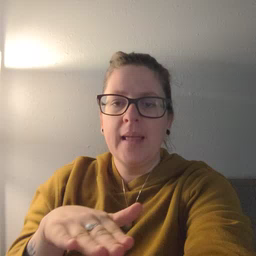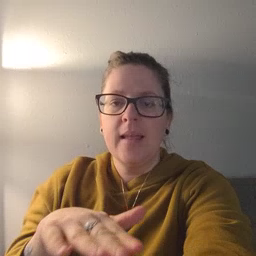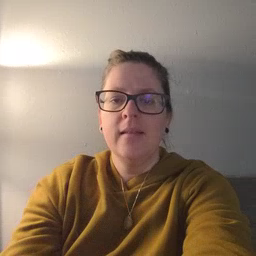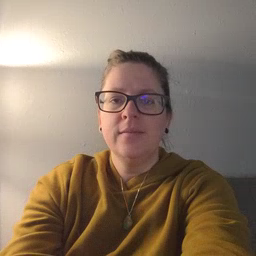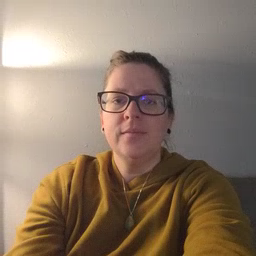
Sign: bad